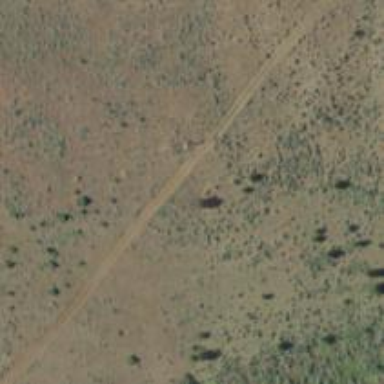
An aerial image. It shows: Power pole.